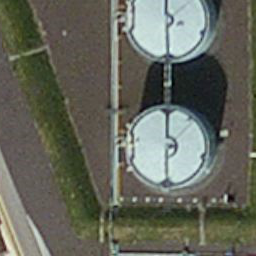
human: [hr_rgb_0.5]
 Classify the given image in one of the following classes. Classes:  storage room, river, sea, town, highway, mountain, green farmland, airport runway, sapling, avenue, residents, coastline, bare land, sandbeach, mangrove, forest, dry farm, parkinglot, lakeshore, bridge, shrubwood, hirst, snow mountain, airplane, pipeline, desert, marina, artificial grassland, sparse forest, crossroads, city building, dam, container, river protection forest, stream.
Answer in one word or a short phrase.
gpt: storage room